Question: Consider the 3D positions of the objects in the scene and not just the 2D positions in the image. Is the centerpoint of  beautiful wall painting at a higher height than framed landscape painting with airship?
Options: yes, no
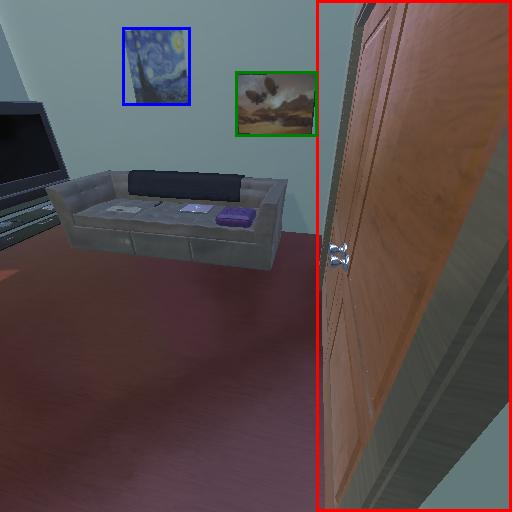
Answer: yes